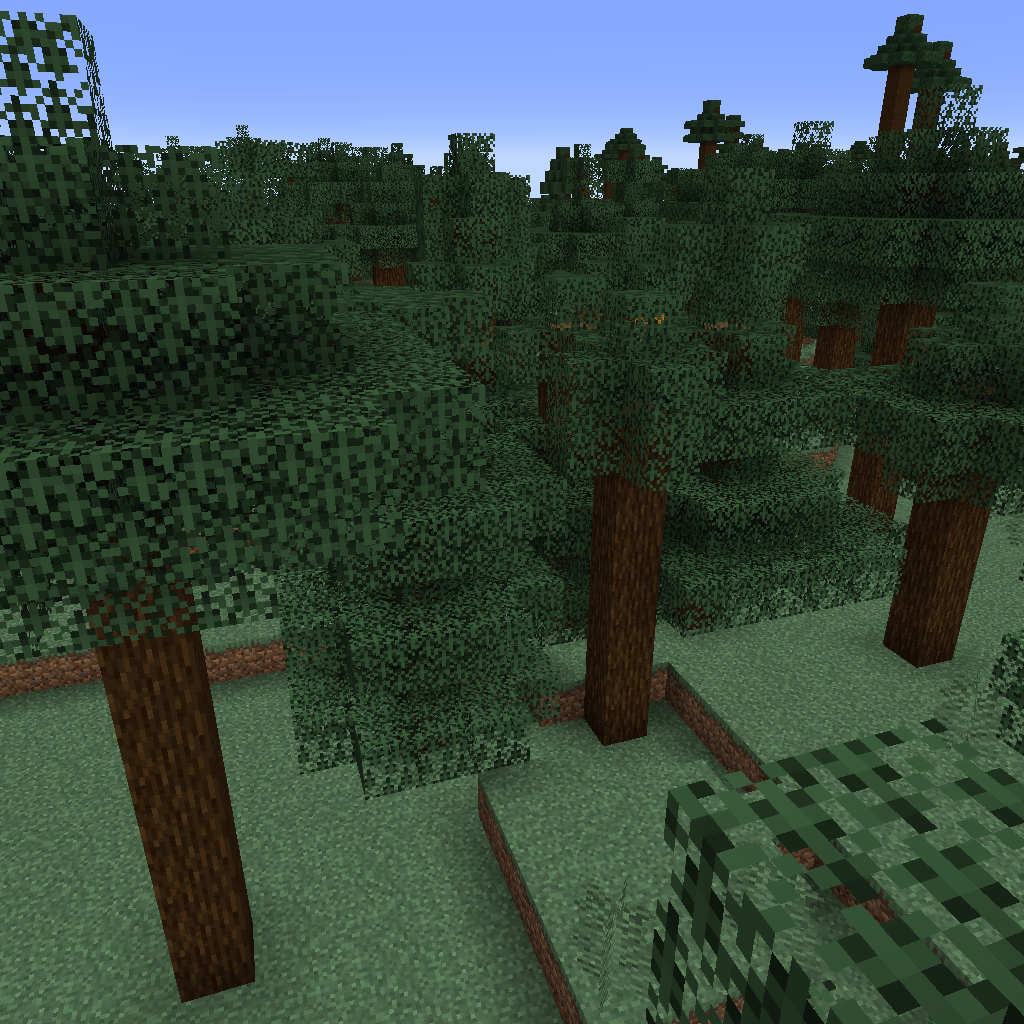
dark forest trees